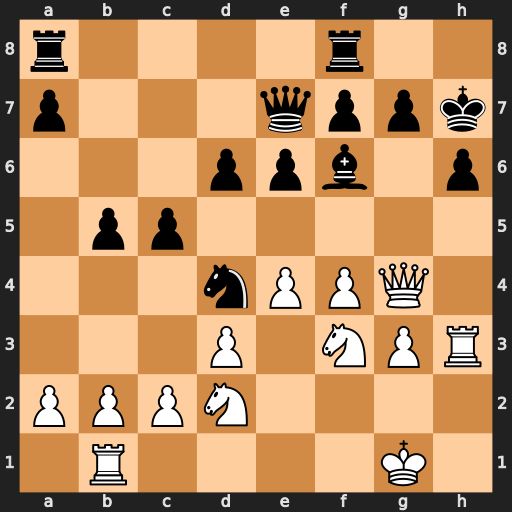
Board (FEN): r4r2/p3qppk/3ppb1p/1pp5/3nPPQ1/3P1NPR/PPPN4/1R4K1
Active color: w
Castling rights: -
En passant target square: -
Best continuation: e5 Bxe5 fxe5